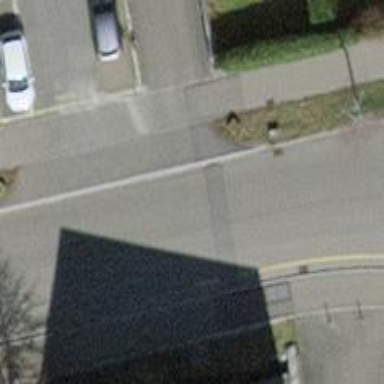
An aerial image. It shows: Residential road with asphalt surface. There are sidewalks on both sides of the road.